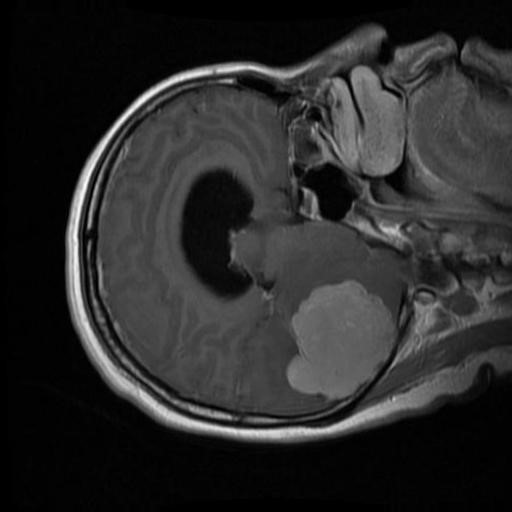
Label: brain_menin